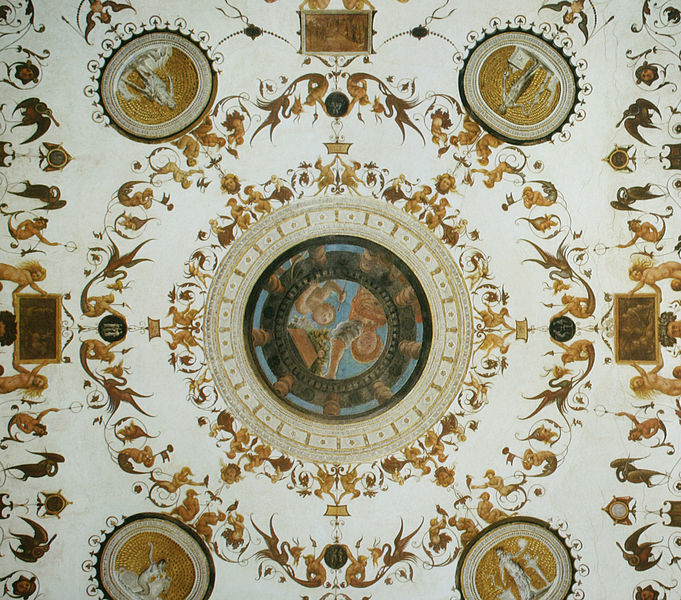
Titel: Sala della Scalcheria, groteske Ornamente an der Decke
Künstler: Lorenzo Leonbruno
Standort: Mantua
Institution: Palazzo Ducale
Schlagwörter: blau, blätter, gemälde, himmel, laub, nackt, vogel, weiß, frauen, gelb, grün, menschen, ocker, blumen, braun, frau, laterne, männer, orange, schmuck, schwarz, säulen, ausblick, blick, tiere, beige, malerei, muster, ornament, barock, rahmen, füllhorn, vögel, kirche, figur, gold, decke, kind, girlande, pflanzen, krone, rokoko, kinder, kreis, rund, tondo, engel, putto, ranken, bilder, italien, perspektive, herbst, grisaille, figuren, kuppel, tafel, symmetrie, dekor, ornamente, verzierung, wandmalerei, stuck, zierlich, foto, photographie, rechtecke, unten, punkte, gewölbe, antike, buch, medaillon, palast, palazzo, balustrade, dom, meerjungfrauen, kreise, mosaik, kunst, gestalten, photo, wappen, öffnung, mantegna, untersicht, dekce, götter, teufel, fresken, zentrum, meerjungfrau, heilige, kränze, deckengemälde, fresko, deck, sirene, heilig, putten, nymphenburg, ornamentik, fotographie, illusion, sternzeichen, putti, szenen, trompe loeil, brau, fresco, nike, fische, viktorien, deckenmalerei, froschperspektive, okulus, okolus, rondo, decken, mantua, niken, baluster, medaillons, italienisch, grotesken, freske, ducale, scheinarchitektur, deckenfresko, viktoria, blattgold, kartuschen, kreisform, deckenfries, deckenbild, camera, rundbilder, engelein, syrene, illusionsarchitektur, fantasietiere, sposi, tromp loeil